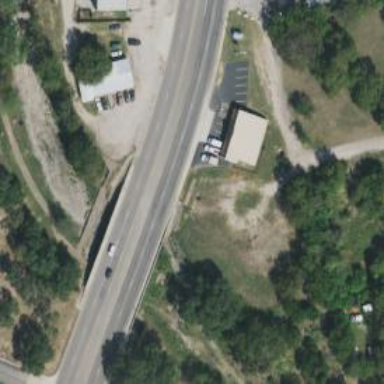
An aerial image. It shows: Trunk highway bridge.